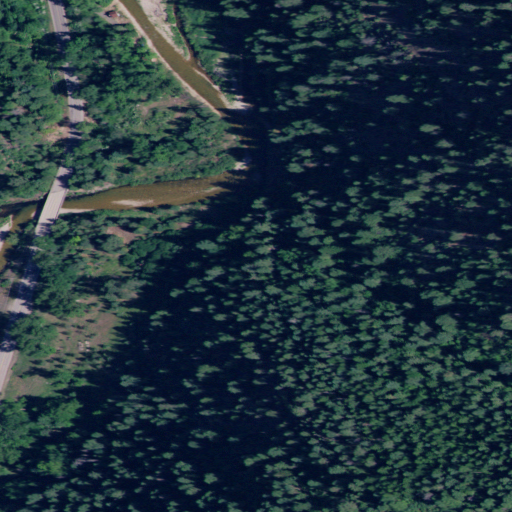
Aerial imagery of valley in Idaho named Amy Gulch containing evergreen forest, shrub, herbaceous wetlands, low intensity development, open development, and medium intensity development